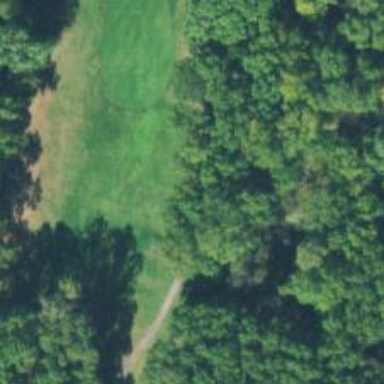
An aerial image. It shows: Golf cartpath that is also road path.